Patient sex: M
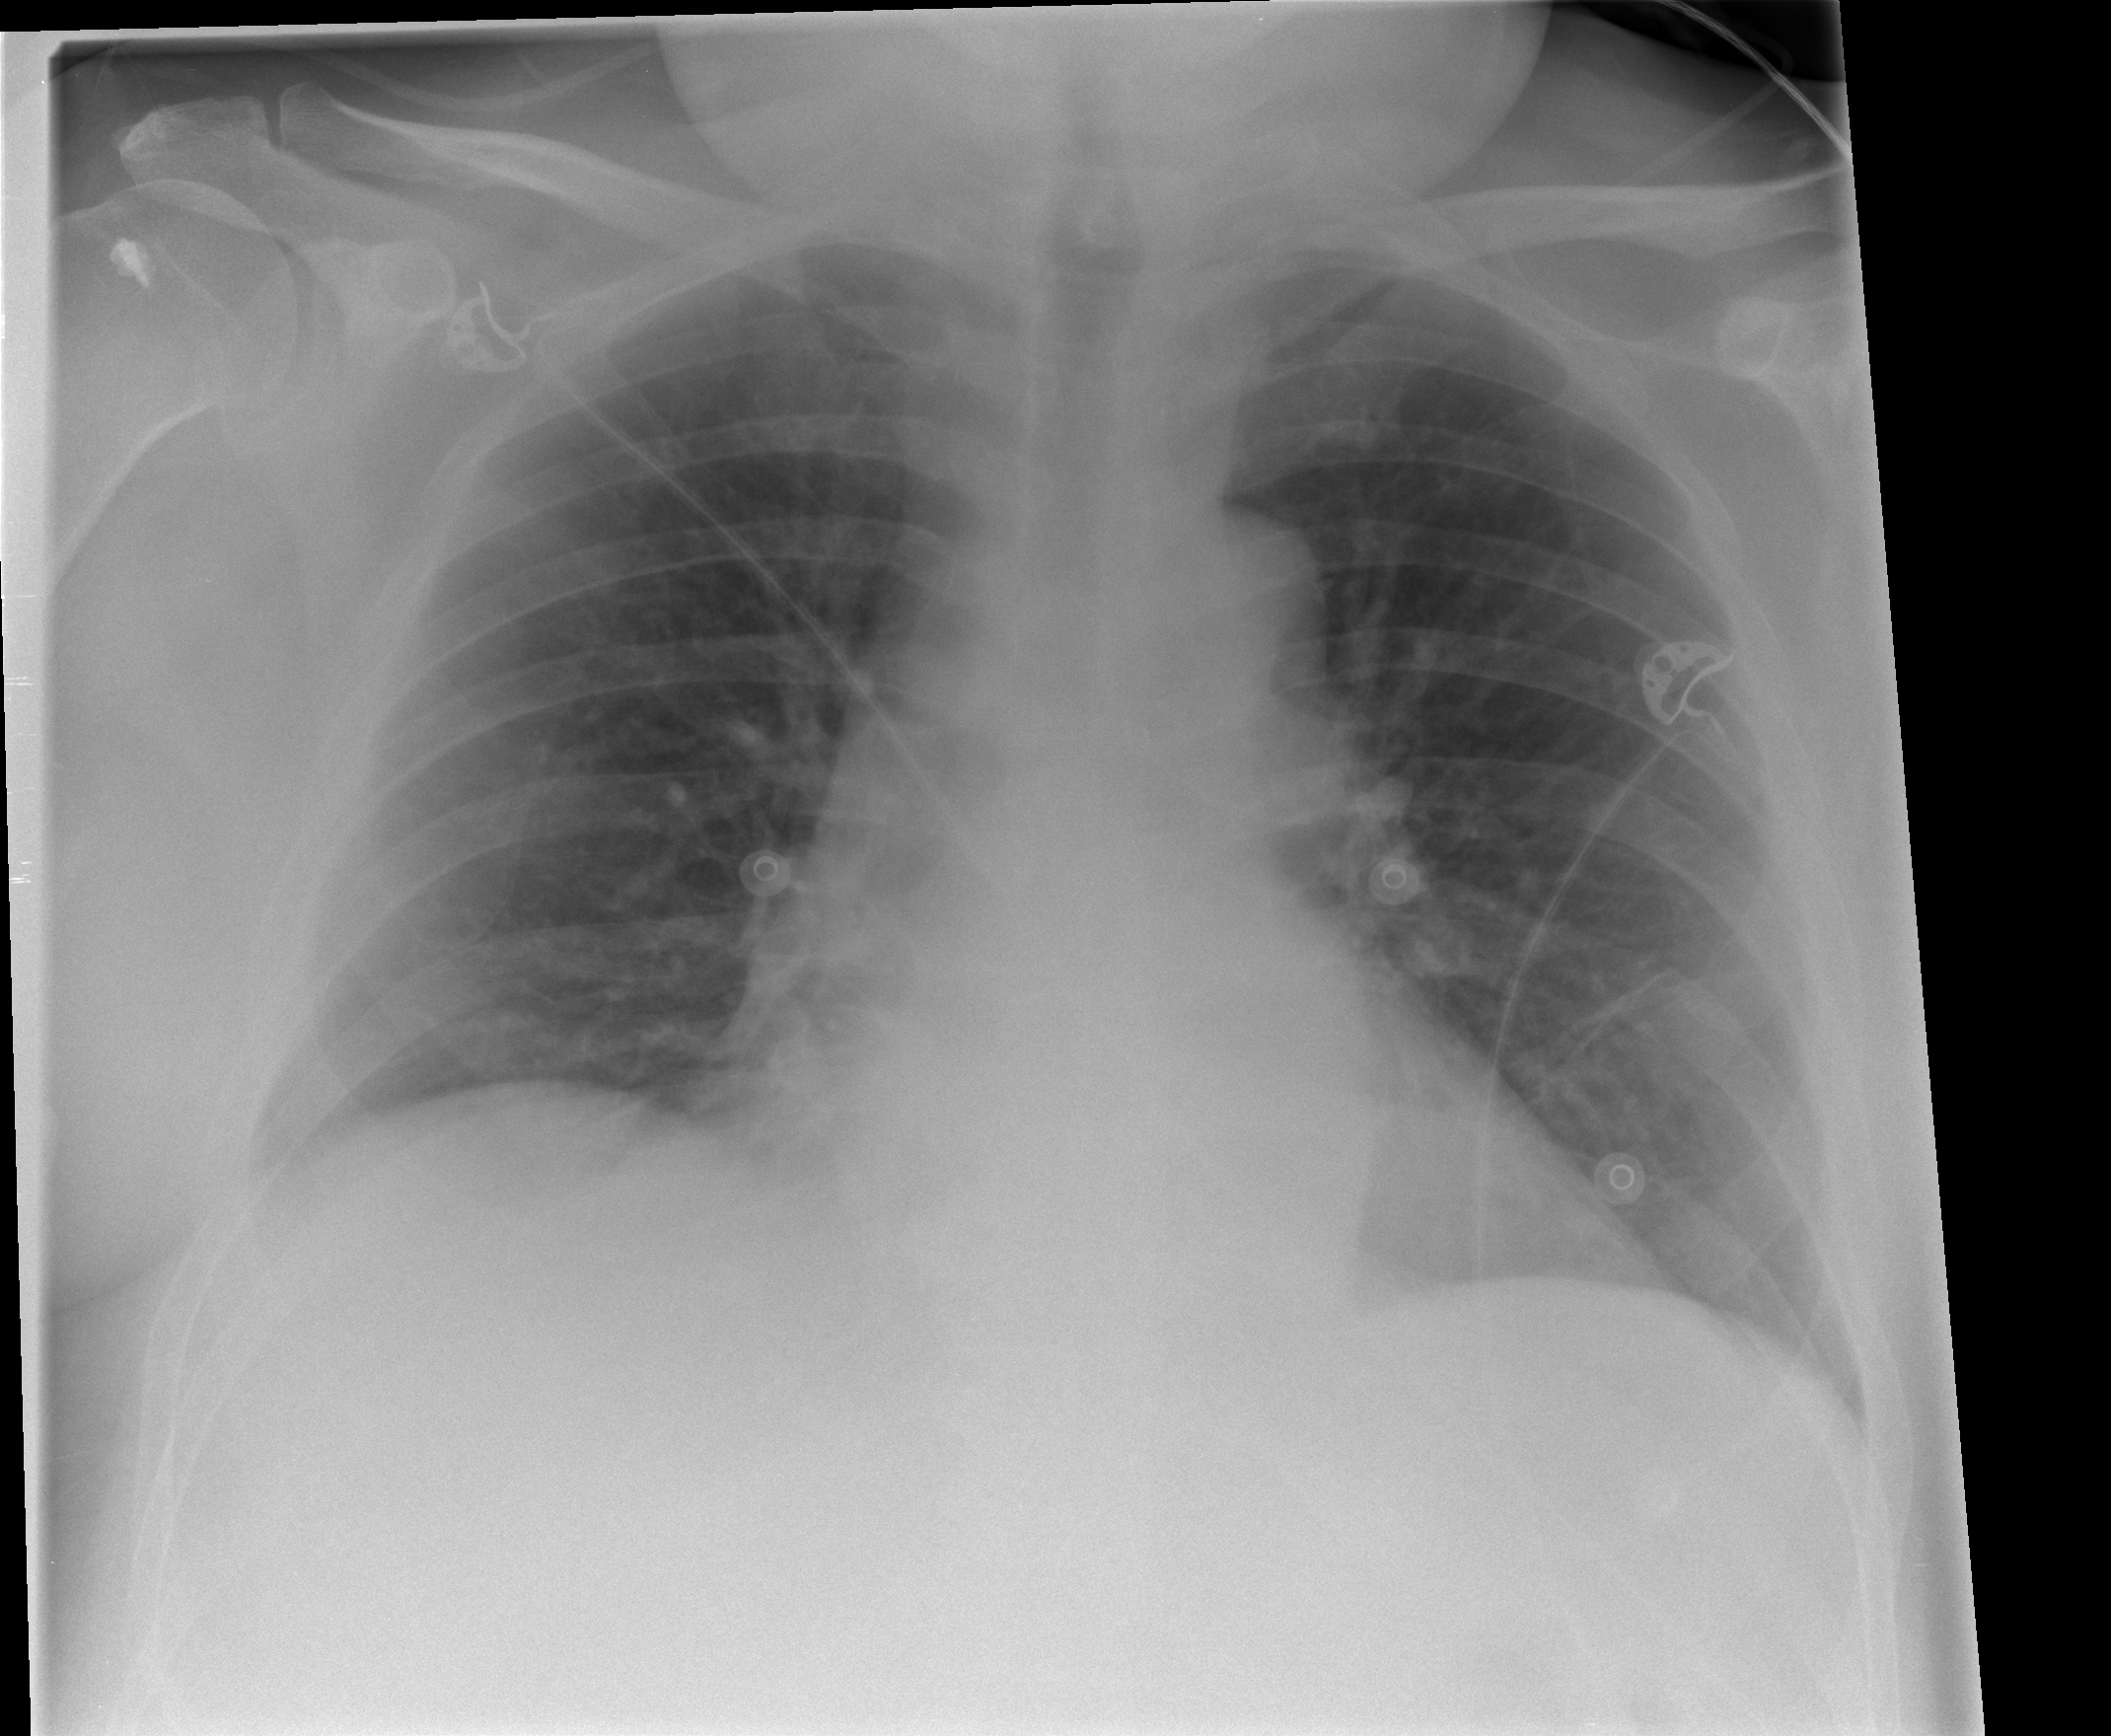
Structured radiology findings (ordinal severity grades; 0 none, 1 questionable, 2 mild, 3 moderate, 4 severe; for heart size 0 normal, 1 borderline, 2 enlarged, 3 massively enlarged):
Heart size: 0
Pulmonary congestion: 1
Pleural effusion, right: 0
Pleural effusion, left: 0
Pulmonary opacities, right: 0
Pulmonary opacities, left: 0
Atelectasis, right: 0
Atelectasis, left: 0